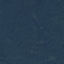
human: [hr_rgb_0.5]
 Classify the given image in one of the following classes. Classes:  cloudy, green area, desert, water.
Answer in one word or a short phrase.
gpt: green area